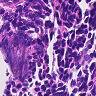
Metastatic tissue present: no